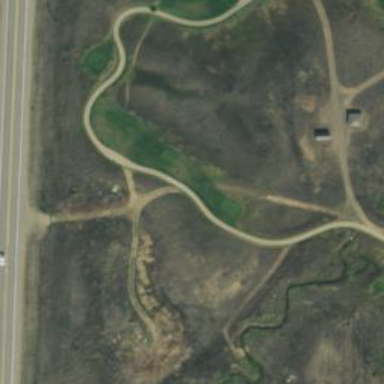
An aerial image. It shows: Well-maintained golf cart path.